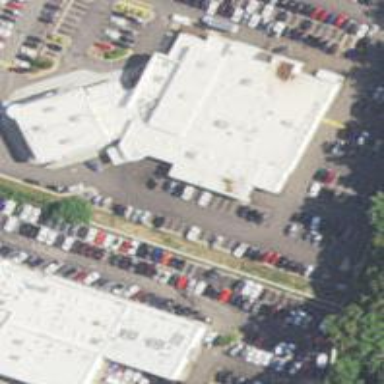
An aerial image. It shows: Building that houses car shop.